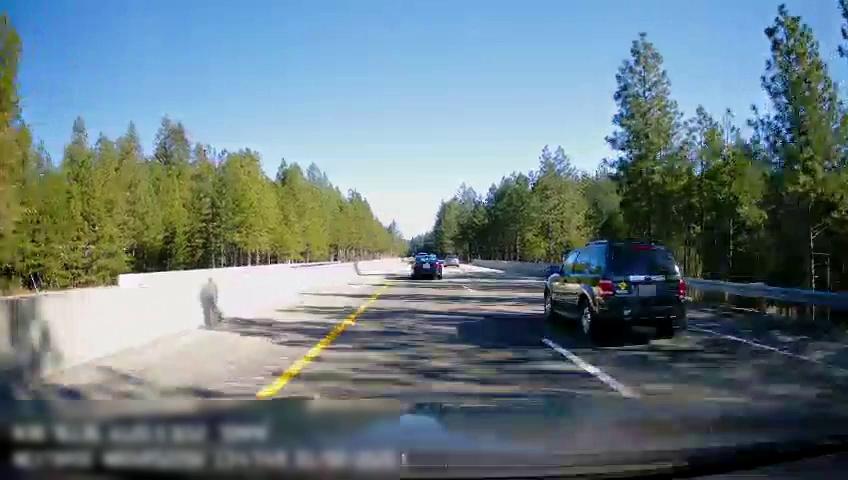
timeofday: Day
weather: Sunny
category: Drivable Space
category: Vehicles | SUV
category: Vehicles | Car
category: Vehicles | Car
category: Lanes | Current Lane
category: Lanes | Current Lane
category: Lanes | Alternate Lane